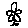
Label: flower